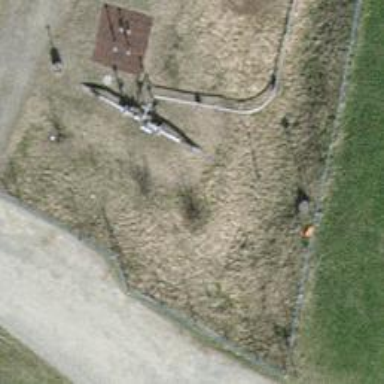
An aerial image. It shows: Pipeline marker.